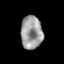
Tissue: prostate
Cell type: T cells
Senescence score: 0.2722
Nuclear area (px): 704
Mean DAPI intensity: 155.462